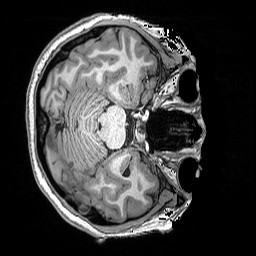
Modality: T1w
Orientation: axial
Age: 21
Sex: female